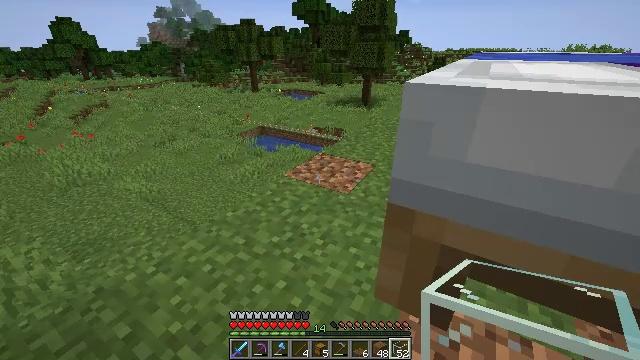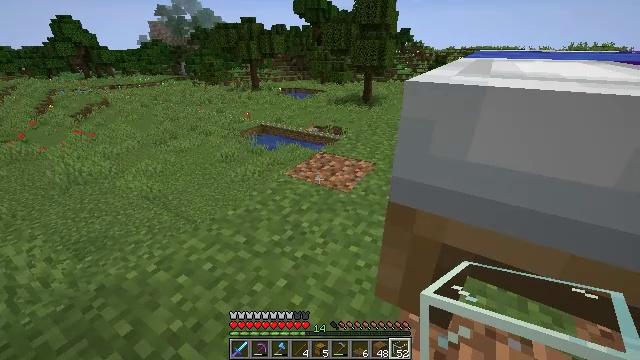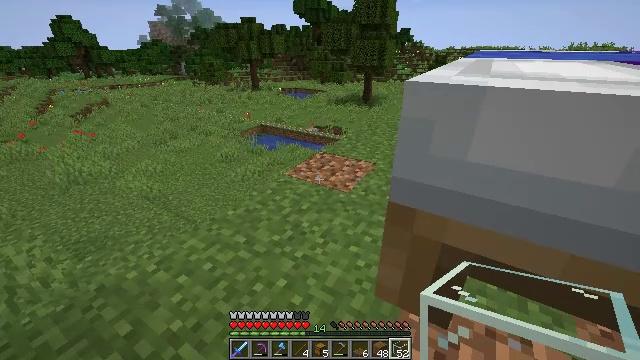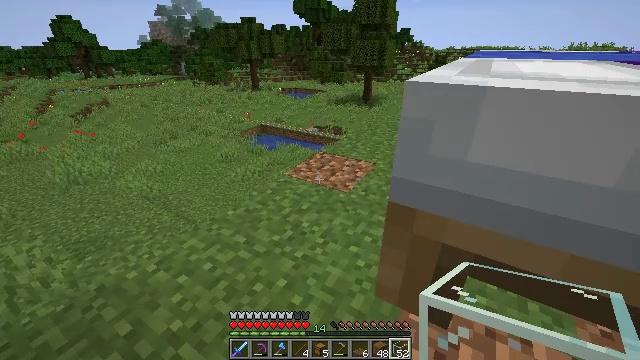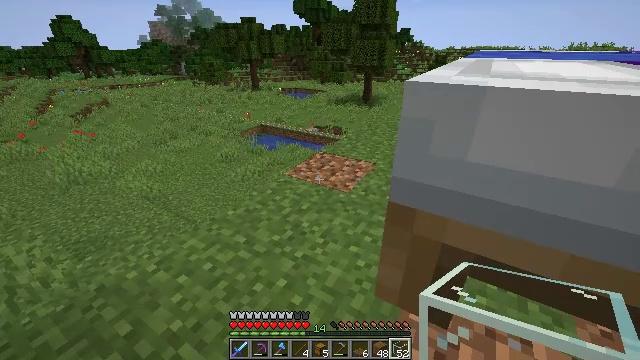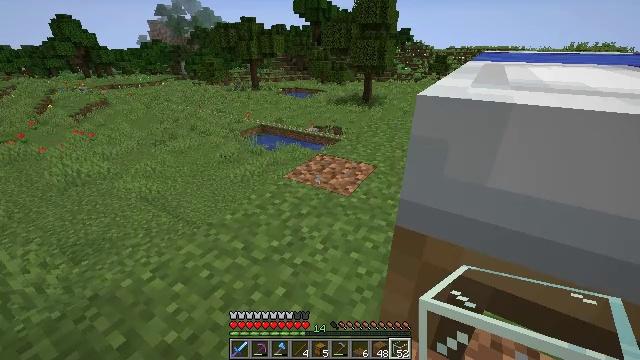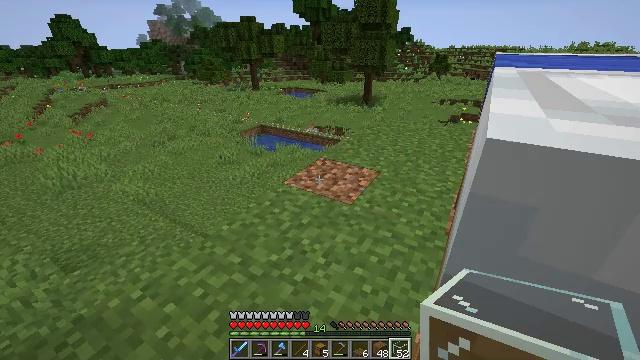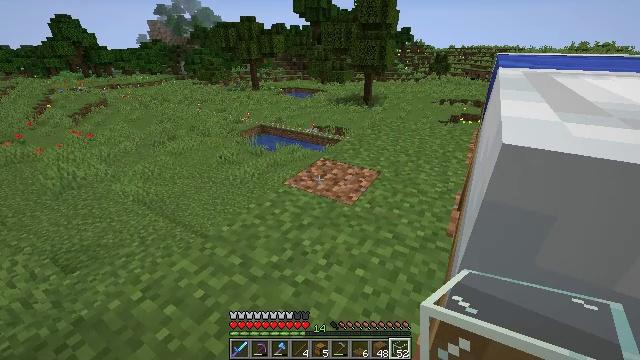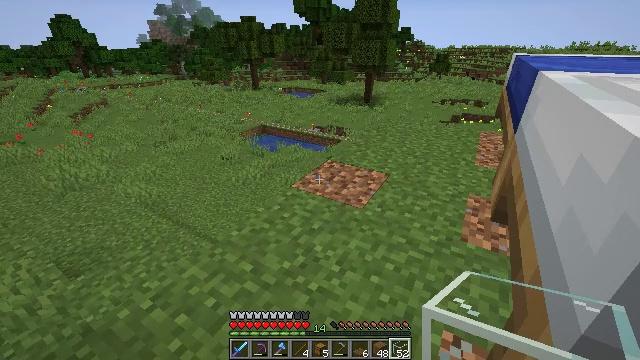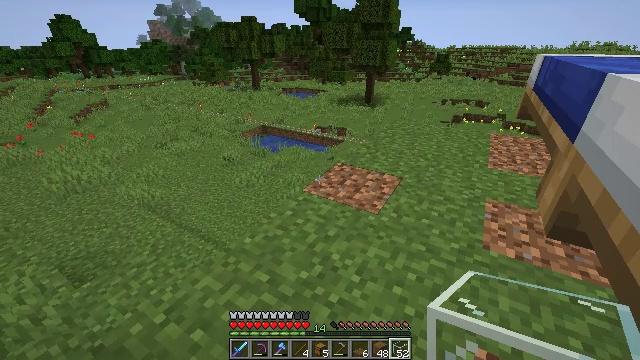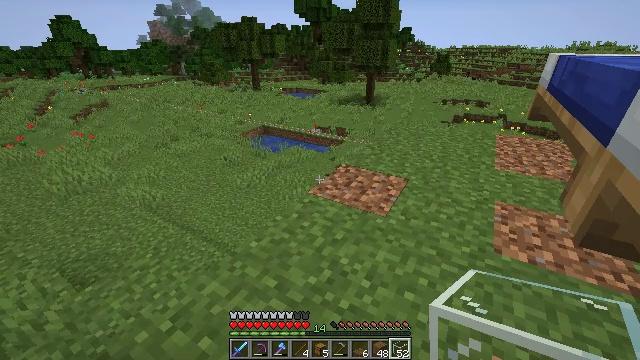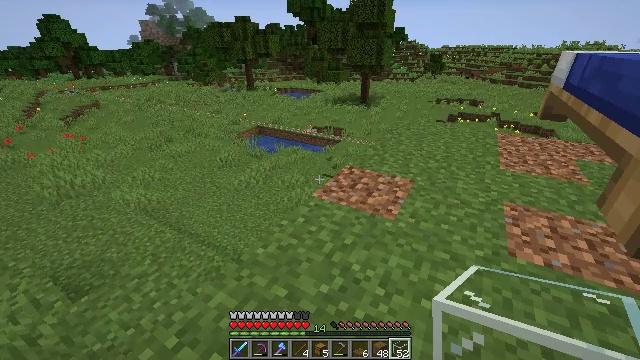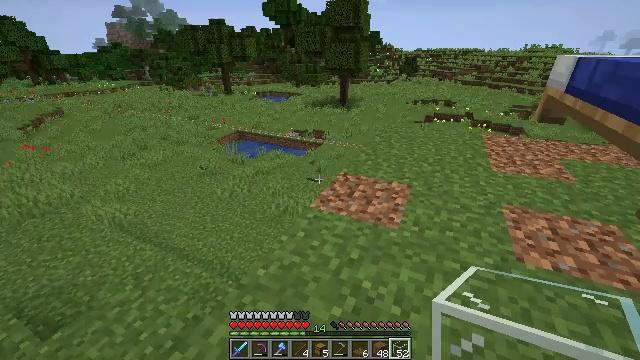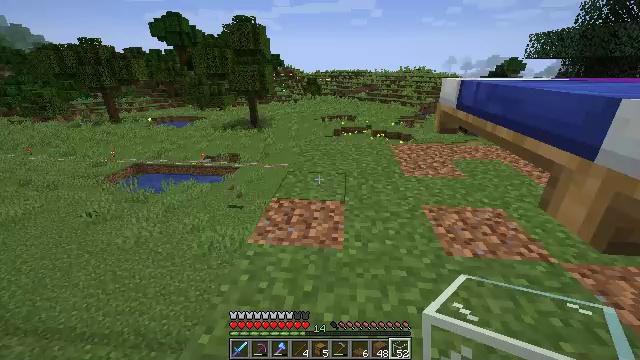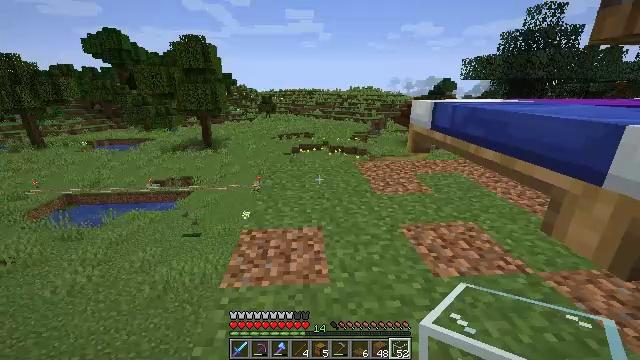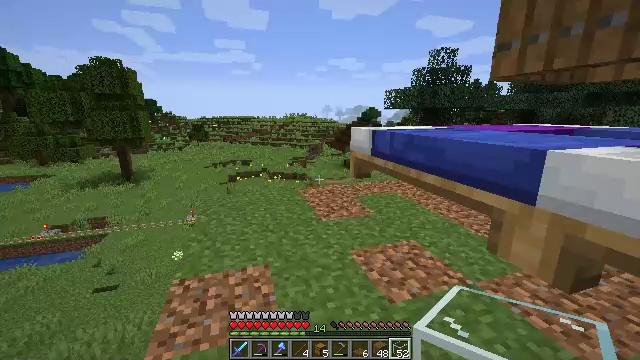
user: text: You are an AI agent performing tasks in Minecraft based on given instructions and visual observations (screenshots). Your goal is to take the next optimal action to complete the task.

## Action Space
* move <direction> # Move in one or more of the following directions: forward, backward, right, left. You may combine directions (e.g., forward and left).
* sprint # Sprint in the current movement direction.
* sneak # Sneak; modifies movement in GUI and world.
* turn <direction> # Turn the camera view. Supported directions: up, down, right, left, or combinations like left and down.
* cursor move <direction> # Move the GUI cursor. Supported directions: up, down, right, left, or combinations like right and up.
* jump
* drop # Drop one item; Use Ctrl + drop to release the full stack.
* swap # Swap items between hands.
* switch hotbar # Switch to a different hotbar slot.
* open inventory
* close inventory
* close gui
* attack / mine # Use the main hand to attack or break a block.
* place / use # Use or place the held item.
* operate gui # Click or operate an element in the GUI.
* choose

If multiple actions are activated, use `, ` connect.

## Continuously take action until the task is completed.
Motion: motion action
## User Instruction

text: Collect the blue bed by attacking it.
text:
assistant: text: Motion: no_op
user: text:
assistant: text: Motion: no_op
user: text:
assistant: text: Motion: no_op
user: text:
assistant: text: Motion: no_op
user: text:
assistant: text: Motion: move forward
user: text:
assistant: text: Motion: move forward
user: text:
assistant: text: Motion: move forward
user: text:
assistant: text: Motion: move forward
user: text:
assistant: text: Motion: move forward and move left
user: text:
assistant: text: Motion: move forward and move left
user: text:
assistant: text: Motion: move forward and move left, turn right
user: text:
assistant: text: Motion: move forward and move left, turn right
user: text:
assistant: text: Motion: move forward and move left, turn right and up
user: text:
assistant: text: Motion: move forward, turn right and up
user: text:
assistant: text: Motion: move forward, turn right and up
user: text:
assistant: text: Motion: move forward, turn right and up
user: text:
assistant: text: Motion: move forward, turn right and up
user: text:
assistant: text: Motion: move forward, turn right and up
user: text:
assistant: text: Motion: turn right and up
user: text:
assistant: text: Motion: turn right and up
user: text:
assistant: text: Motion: turn right and up
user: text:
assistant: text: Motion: turn right and up
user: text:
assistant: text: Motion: turn right and up
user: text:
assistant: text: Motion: turn right and up
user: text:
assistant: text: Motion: turn right and up
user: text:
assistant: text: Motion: turn right
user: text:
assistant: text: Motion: move left, turn right
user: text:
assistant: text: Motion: move left, turn right
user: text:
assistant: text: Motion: move left, turn right
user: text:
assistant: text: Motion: move left, turn right